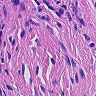
Metastatic tissue present: yes